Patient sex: M
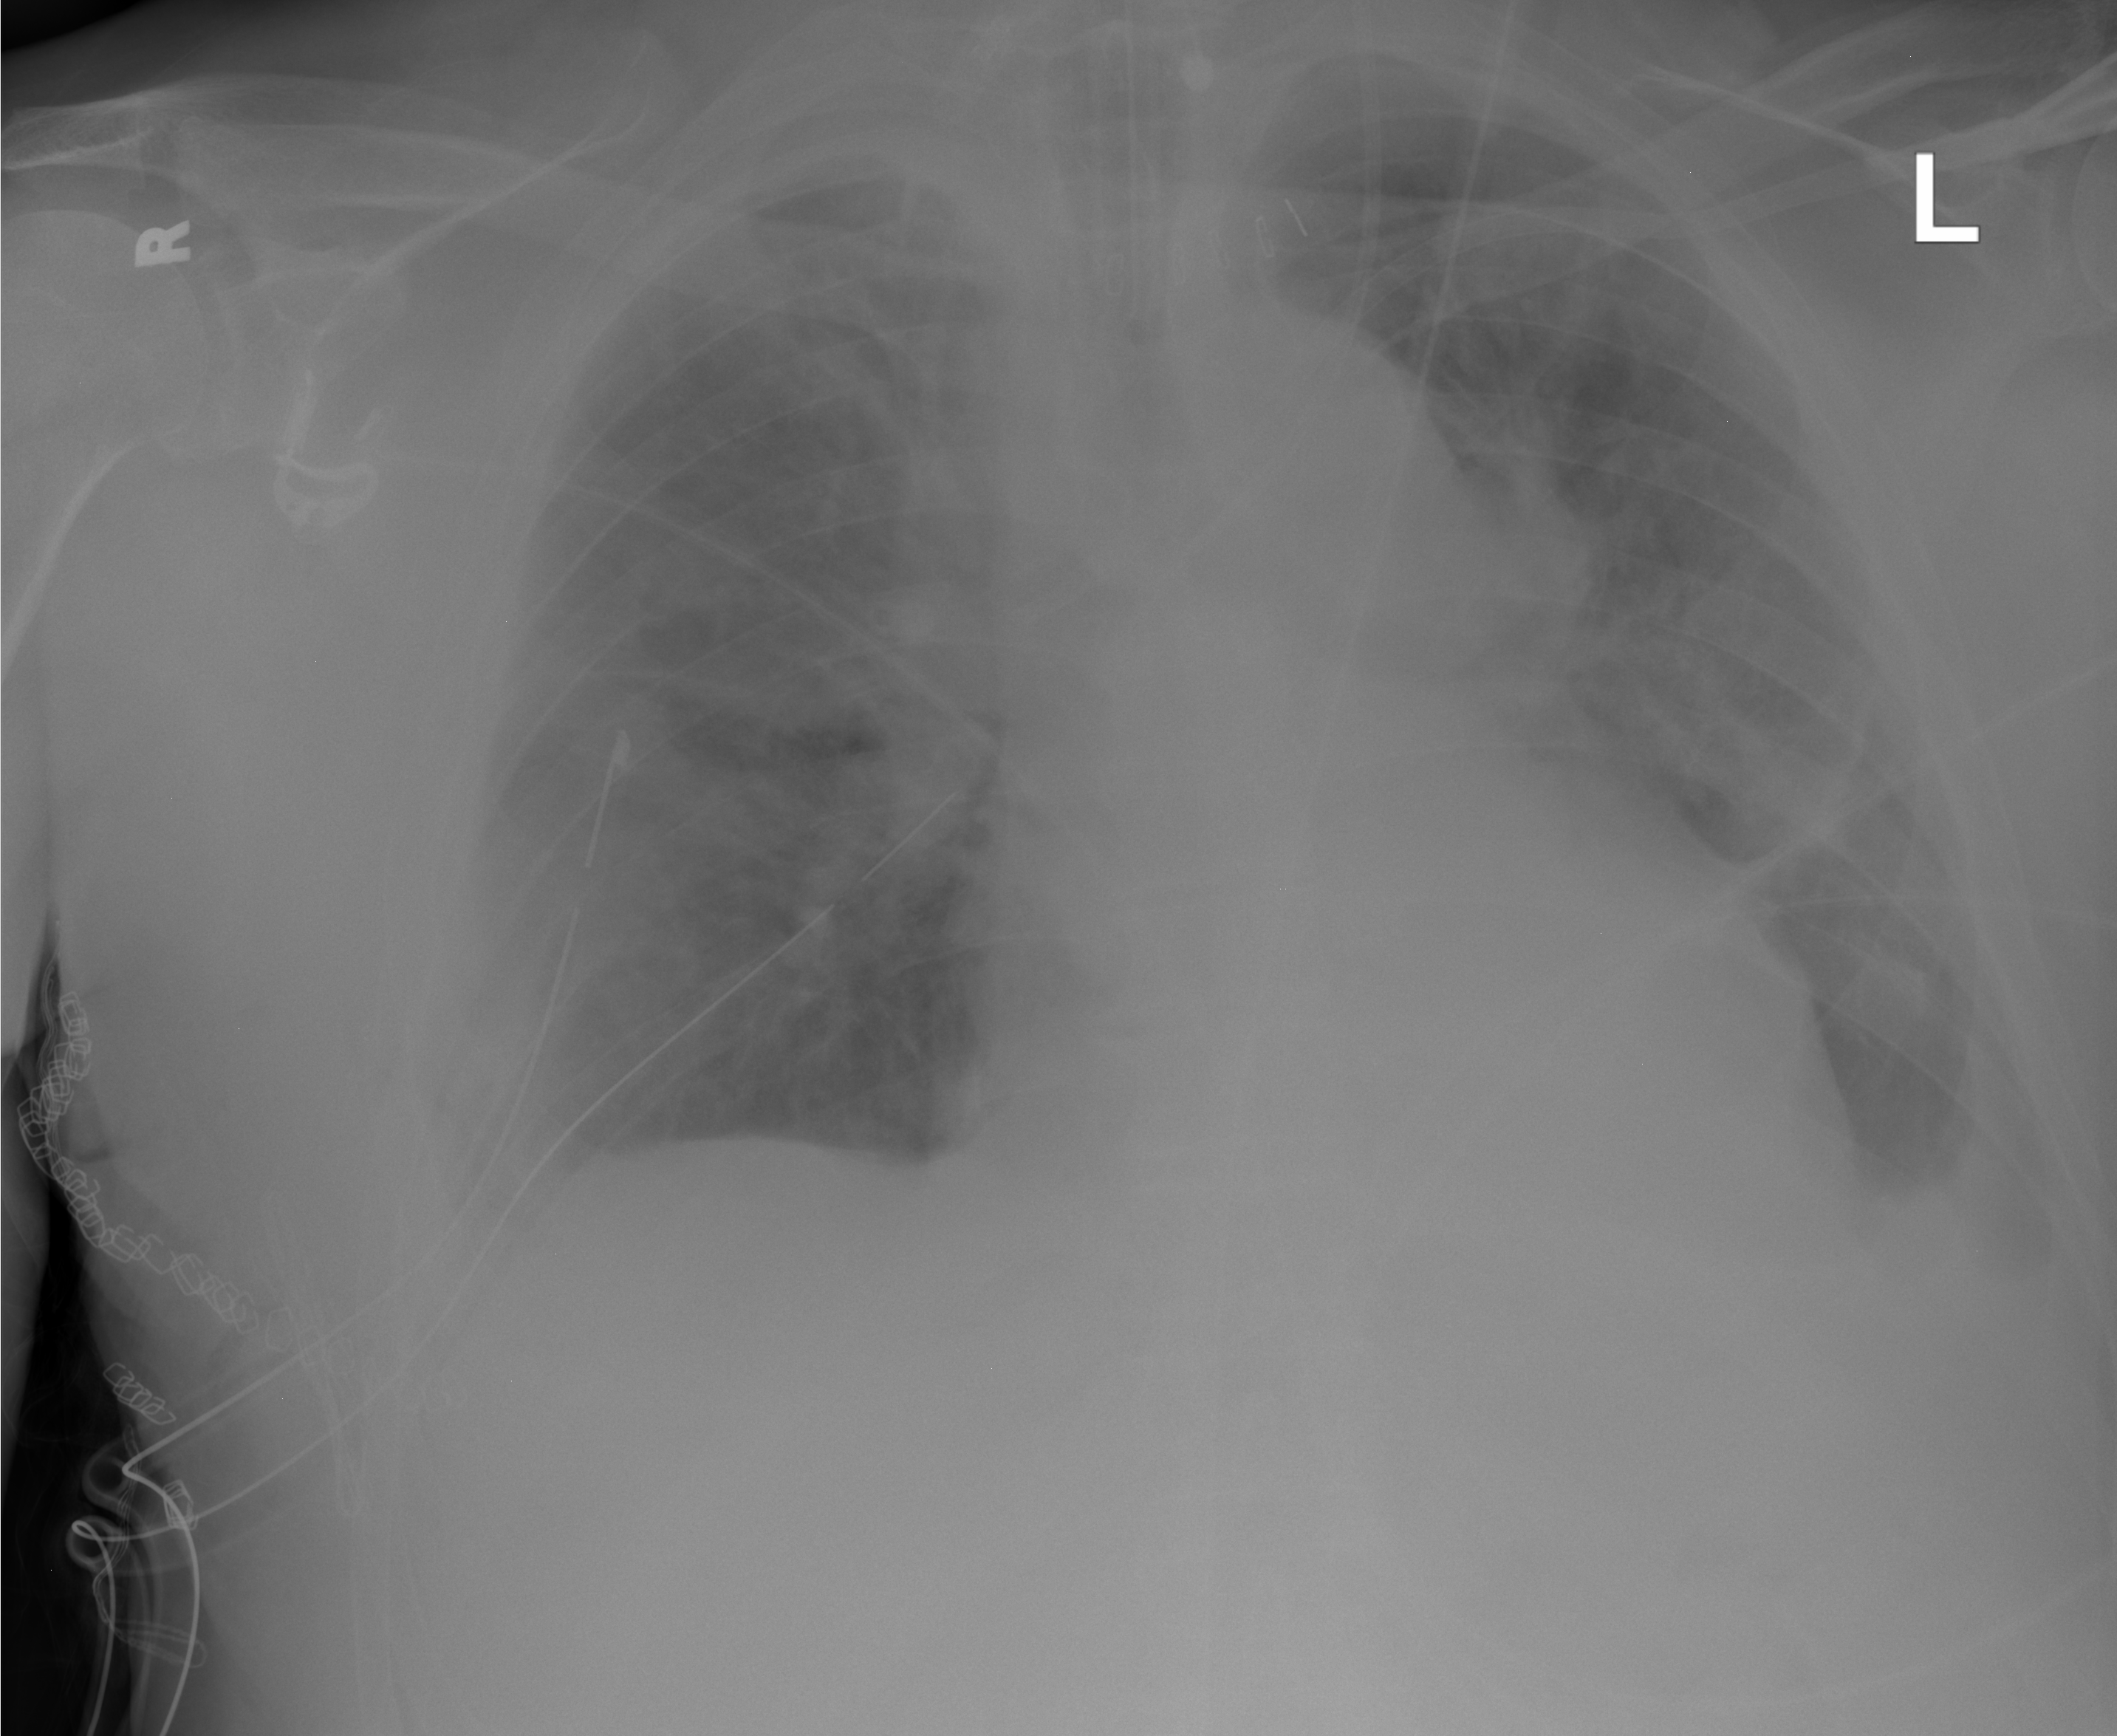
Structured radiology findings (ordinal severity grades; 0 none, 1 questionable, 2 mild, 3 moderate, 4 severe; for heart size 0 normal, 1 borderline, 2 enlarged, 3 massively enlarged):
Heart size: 2
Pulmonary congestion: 2
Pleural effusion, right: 2
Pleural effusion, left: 2
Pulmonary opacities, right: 2
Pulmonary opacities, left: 2
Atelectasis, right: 2
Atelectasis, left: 2